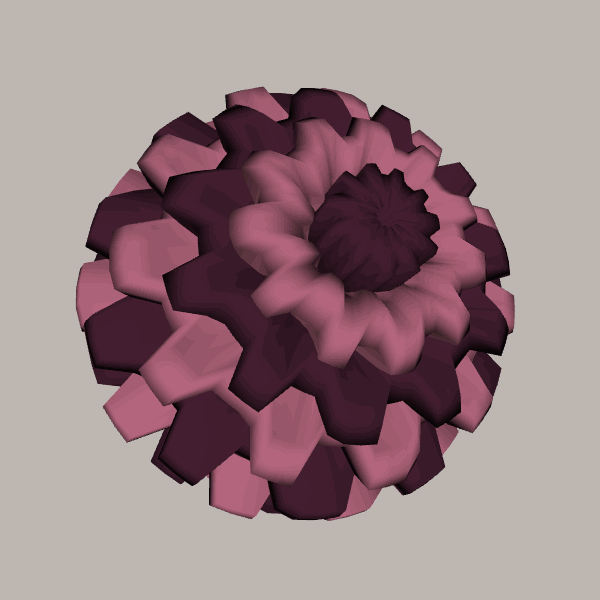
Background: light